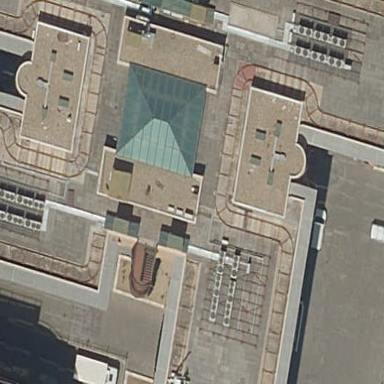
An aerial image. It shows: Office building.